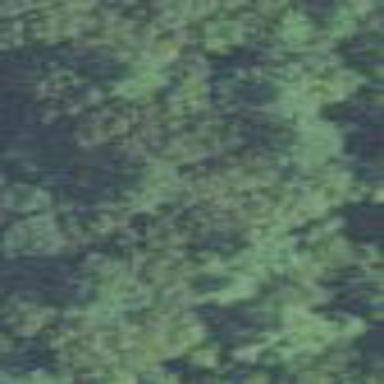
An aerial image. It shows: Mixed woodland with various types of leaves.